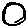
Label: circle